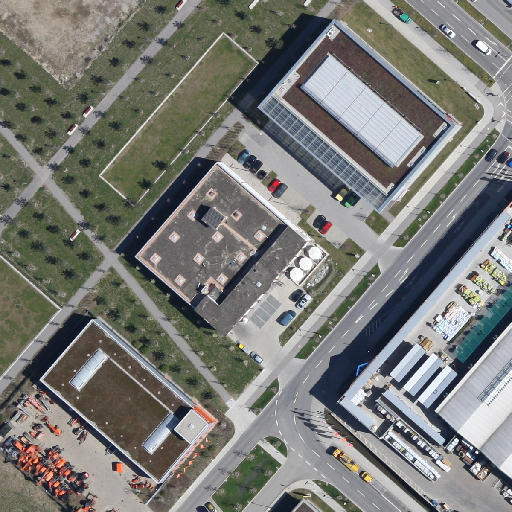
Referring expression: vehicle in the parking area